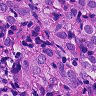
Metastatic tissue present: yes